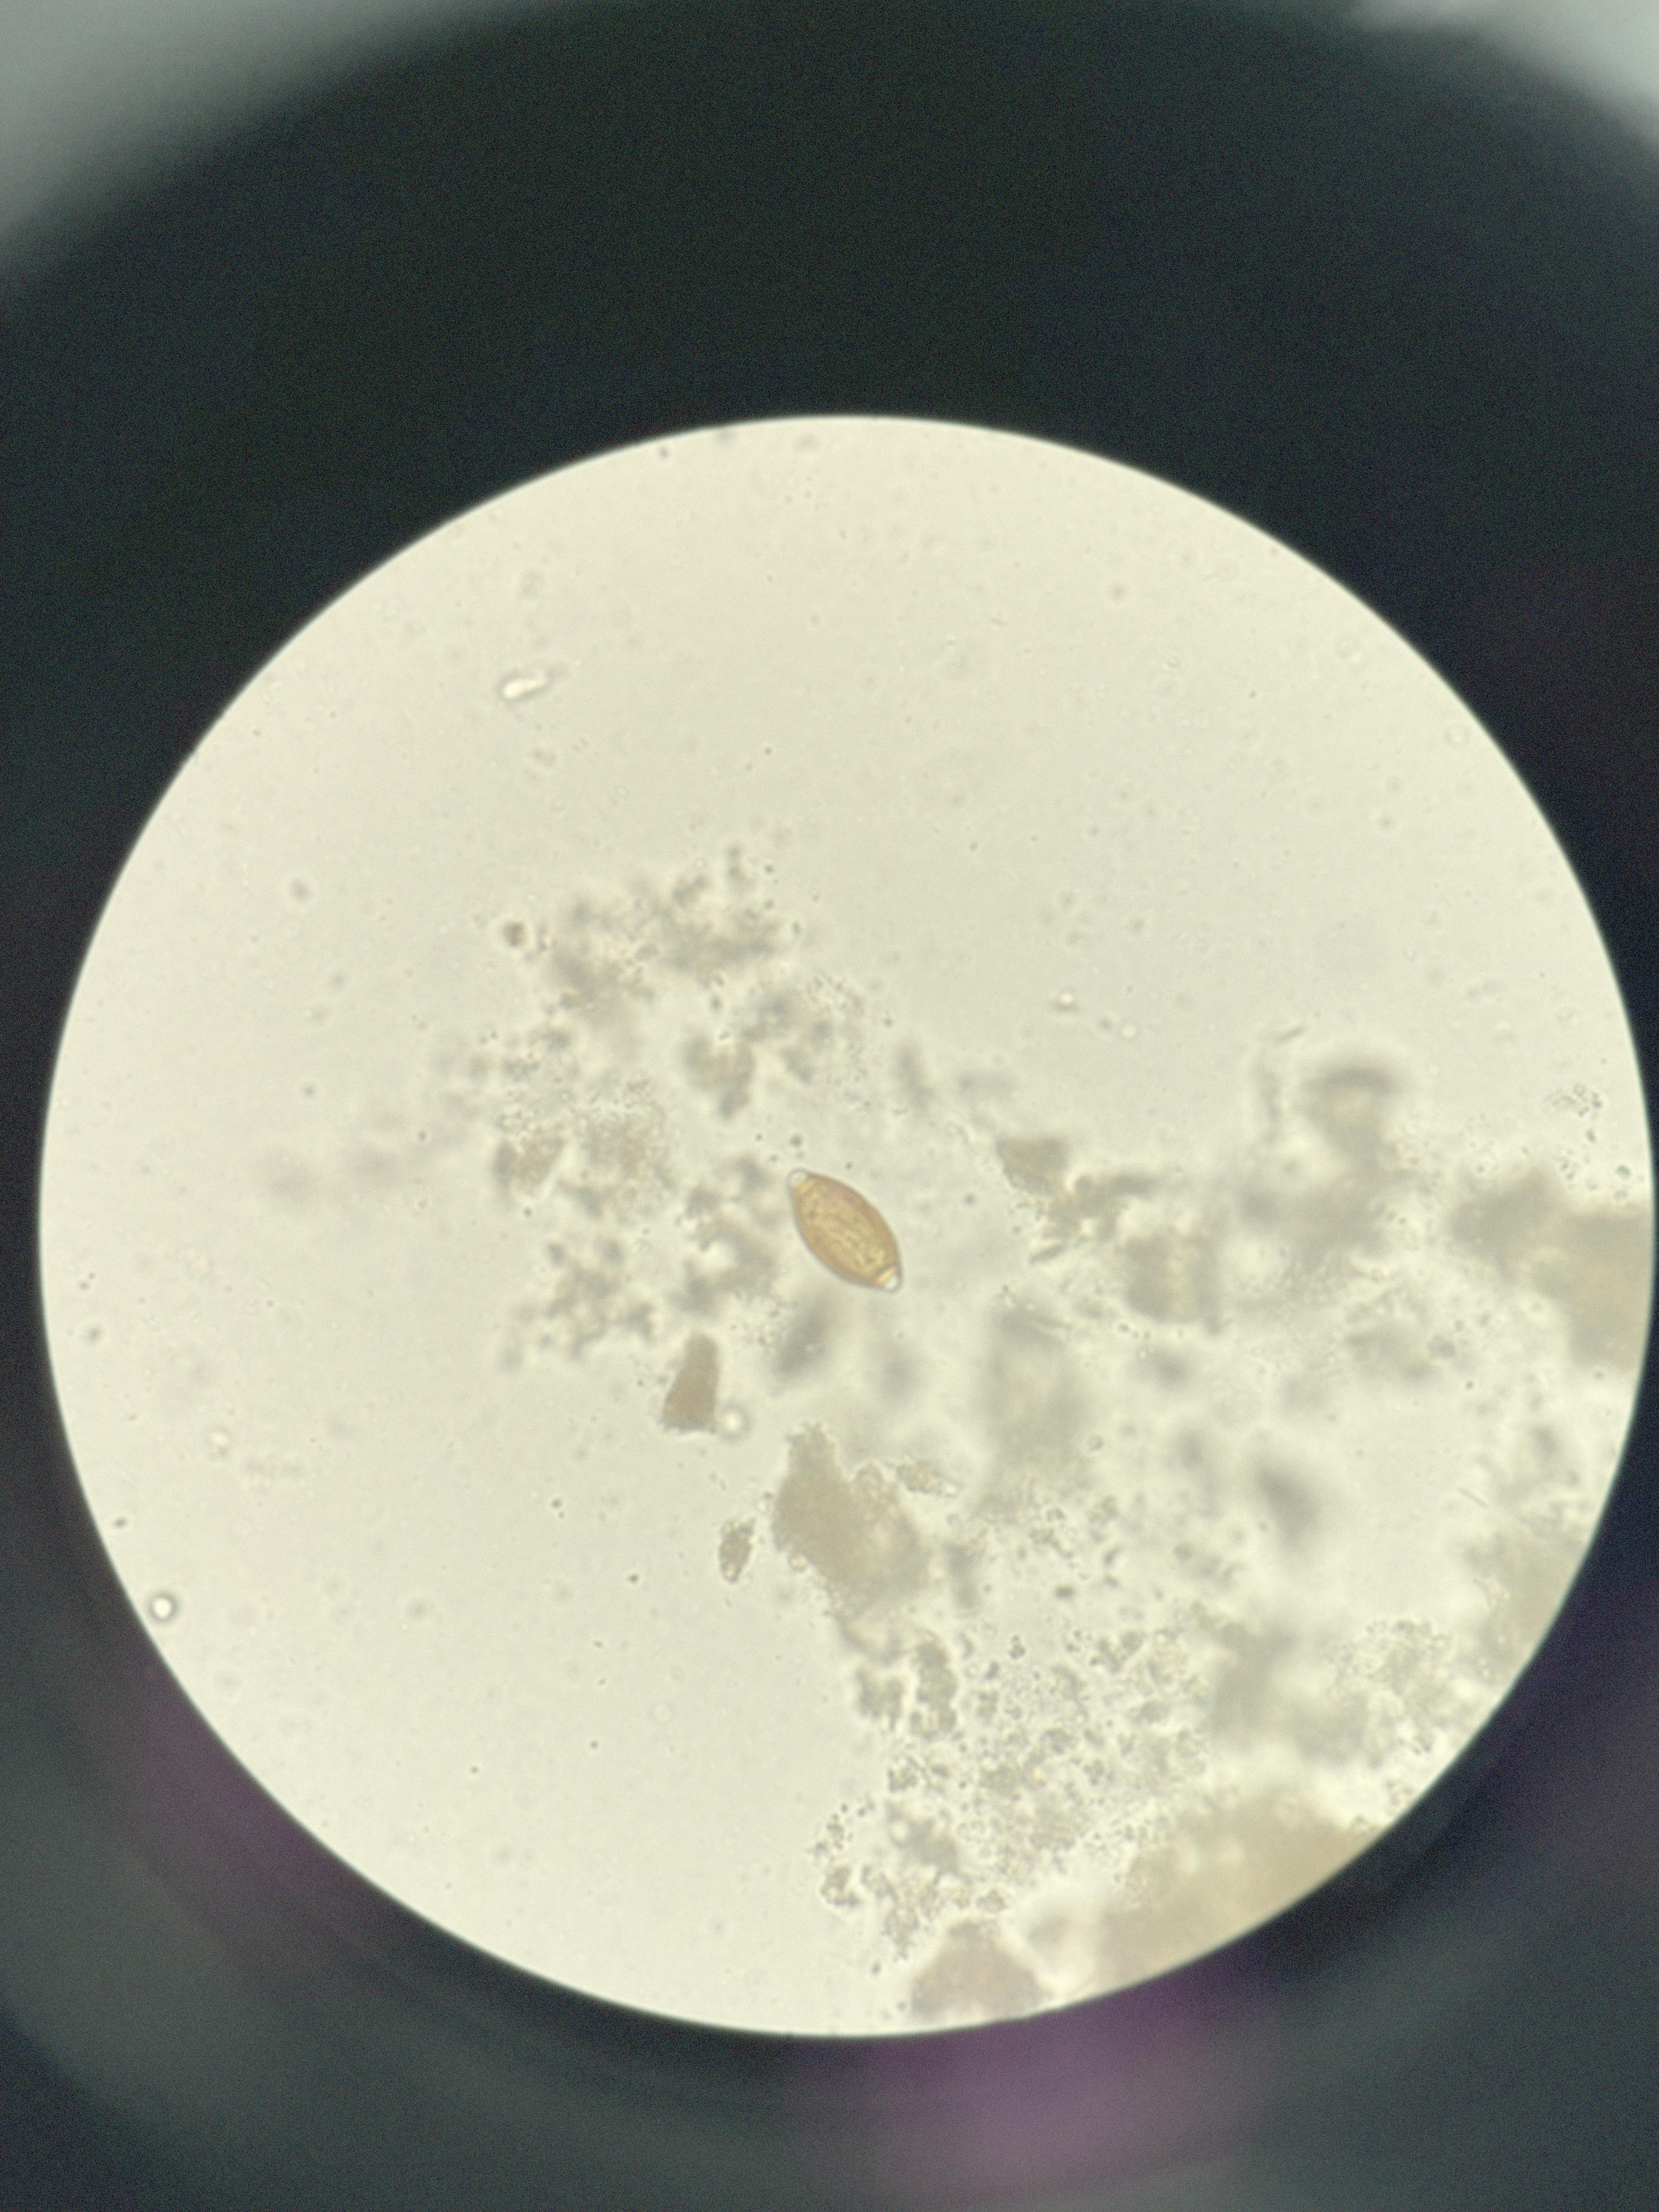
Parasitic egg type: Trichuris trichiura